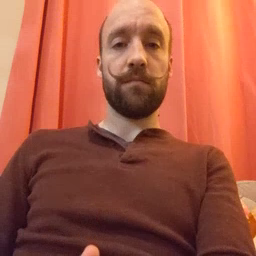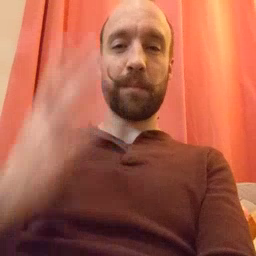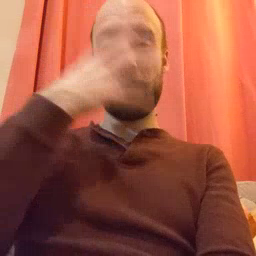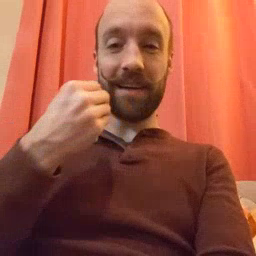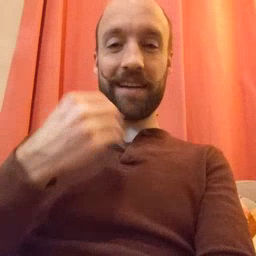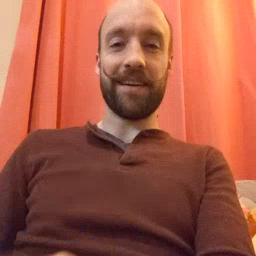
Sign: pretty